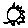
Label: sun